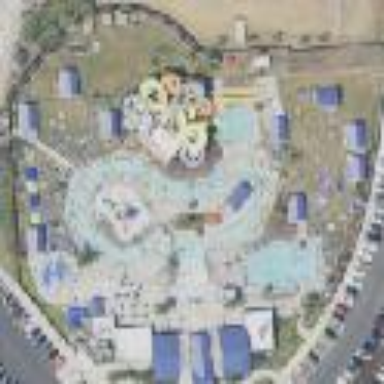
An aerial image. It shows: Fence surrounding water park.